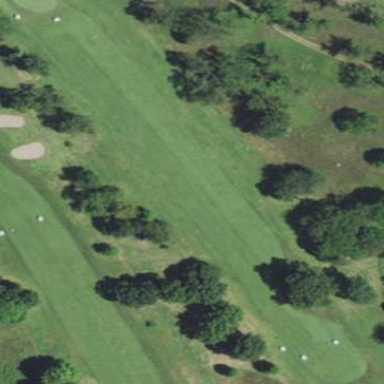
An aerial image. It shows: Golf fairway with grass surface.